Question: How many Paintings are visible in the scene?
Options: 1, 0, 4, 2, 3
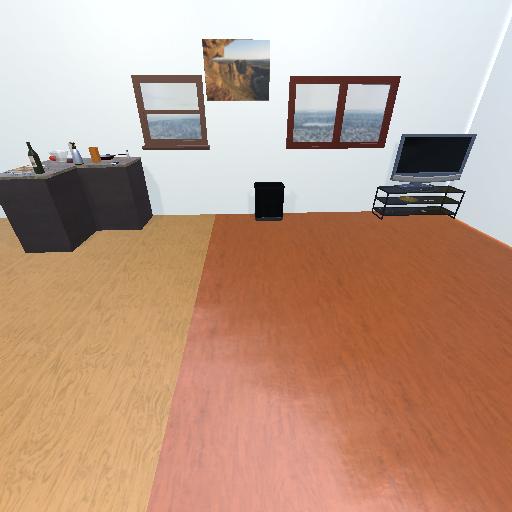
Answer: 1